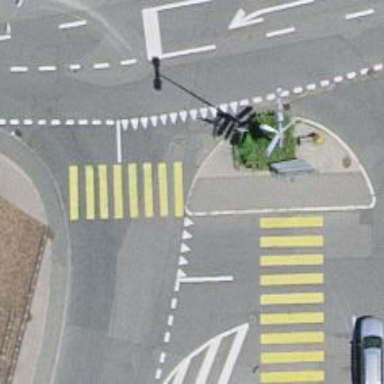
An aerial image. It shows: Bollard.